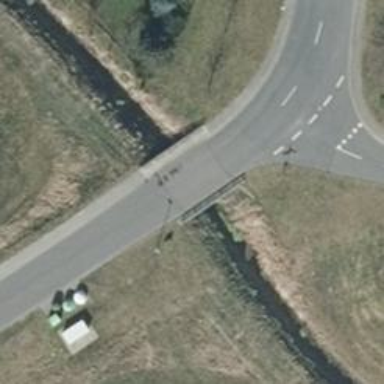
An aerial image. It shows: Residential road with asphalt surface. There is bridge on the road with sidewalk on the left side.